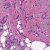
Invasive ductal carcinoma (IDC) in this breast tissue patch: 1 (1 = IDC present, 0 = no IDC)